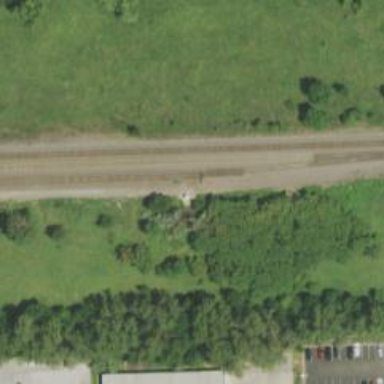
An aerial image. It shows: Trap point on the railway for derailing purposes.